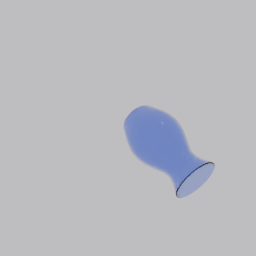
Label: decoration